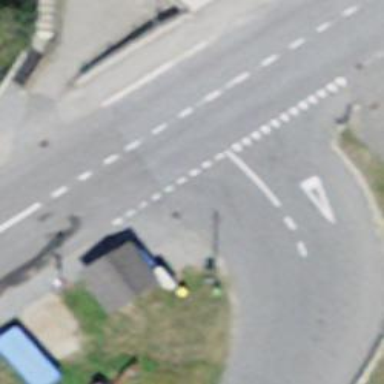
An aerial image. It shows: Post box.